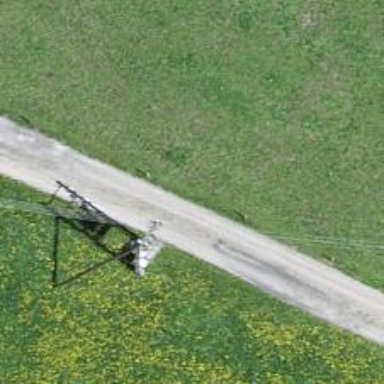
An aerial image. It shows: Power pole.